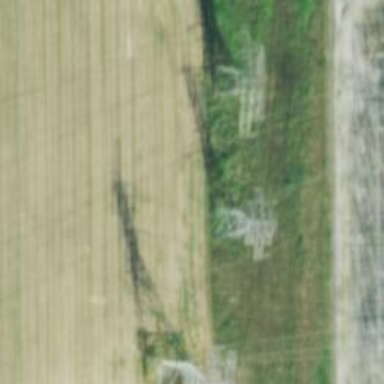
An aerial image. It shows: Lattice structure tower used for power transmission.